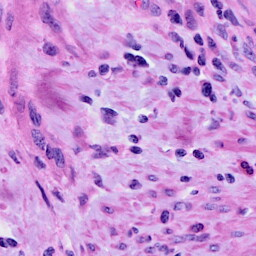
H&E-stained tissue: Cervix